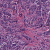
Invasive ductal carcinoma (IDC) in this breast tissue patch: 1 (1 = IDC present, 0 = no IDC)